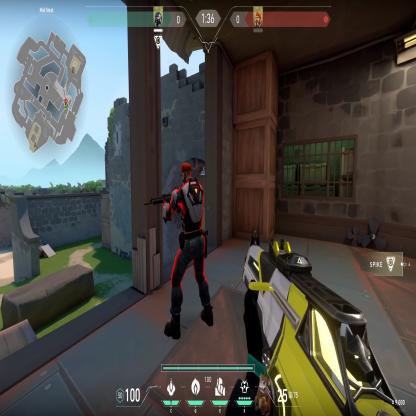
Label: enemy